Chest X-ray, PA view. Patient: 64 years old, sex F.
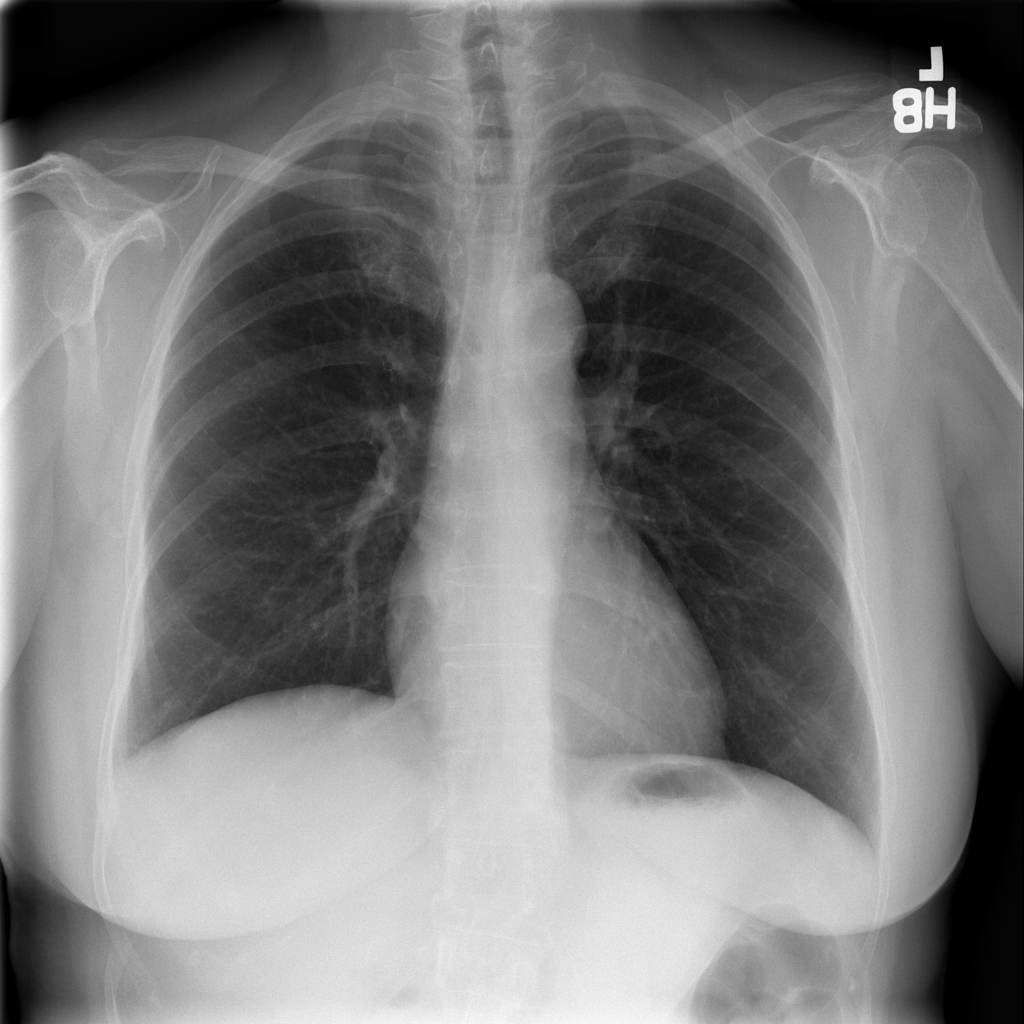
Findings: No Finding